Interaction volume radius: 5 \u00c5
Interaction volume height: 15 \u00c5
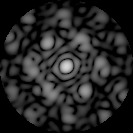
Disorder parameter: 0.5238